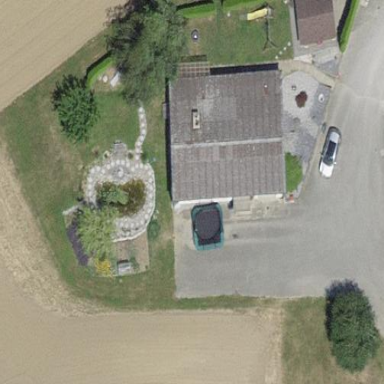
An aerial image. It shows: Simple and straightforward house.